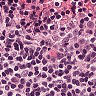
Metastatic tissue present: no